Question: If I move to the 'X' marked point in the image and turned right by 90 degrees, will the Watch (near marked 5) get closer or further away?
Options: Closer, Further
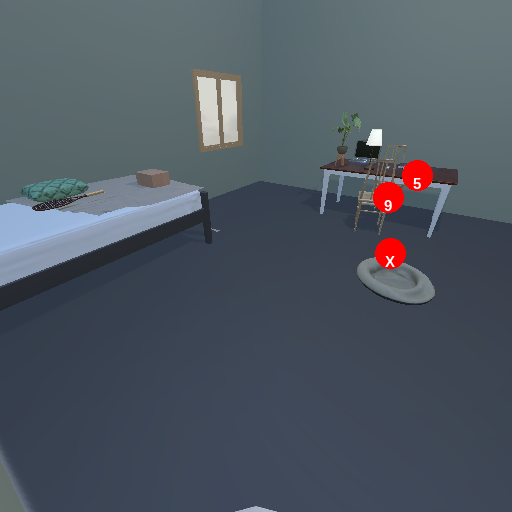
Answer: Closer